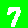
Digit: 7